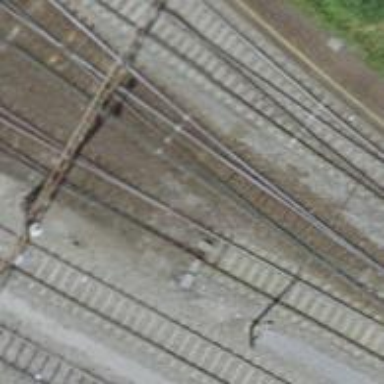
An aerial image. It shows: Rail yard with electrified rails and single track.